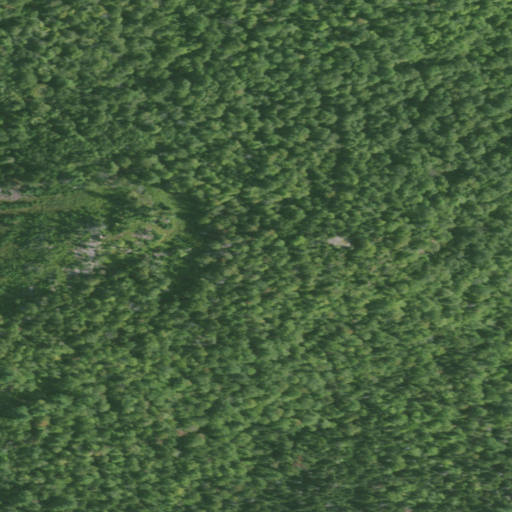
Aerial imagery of bench in New York named Shenes Ledge containing deciduous forest, evergreen forest, mixed forest, and woody wetlands